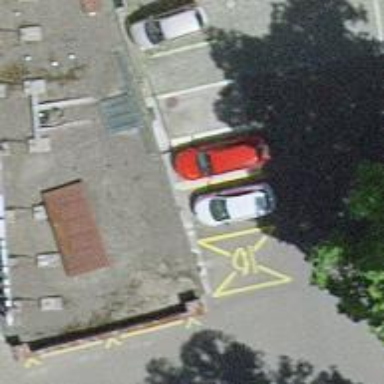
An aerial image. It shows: Charging station.